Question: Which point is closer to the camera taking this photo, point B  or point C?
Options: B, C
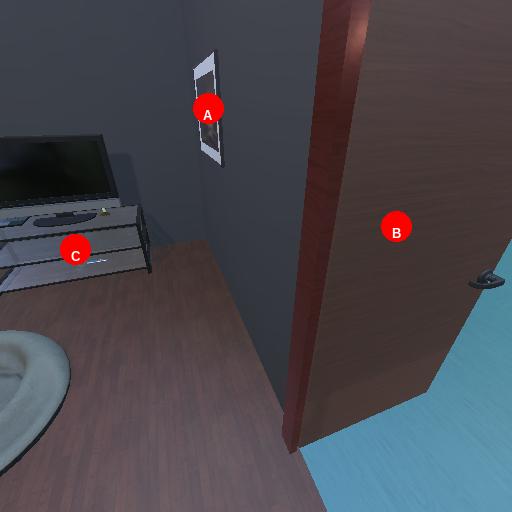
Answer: B